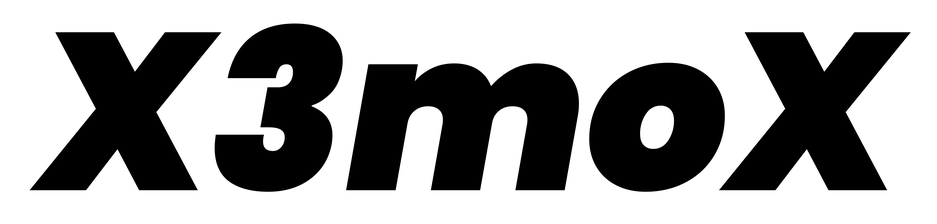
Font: Poppins-BlackItalic